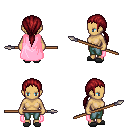
a pixel art fantasy rpg character, female body template, human, tanned skin, pink cape, teal pants, brunette ponytail hairstyle, gray slippers, spear, four views (front, back, left, right), 2x2 character sprite sheet, small pixel art, hard edges, no anti-aliasing